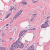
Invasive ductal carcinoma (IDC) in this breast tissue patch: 1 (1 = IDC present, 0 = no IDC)